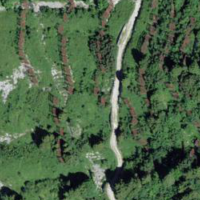
EUNIS habitat code: 23
Species observed at this site:
Erinus alpinus